已知点 $A(3,2)$ 和 $B(-1,4)$，直线 $y = ax + 1$ 与线段 $AB$ 有公共点，则实数 $a$ 的取值范围\underline{\qquad}.
【解答】
\noindent 【答案】$(-\infty, -3] \cup \left[\dfrac{1}{3}, +\infty\right)$\\
\noindent 【分析】首先确定直线所过的定点，再求出临界情况的斜率，应用数形结合确定参数范围.\\
\noindent 【详解】由 $y = ax + 1$ 过定点 $C(0,1)$，则 $k_{AC} = \dfrac{2-1}{3-0} = \dfrac{1}{3}$，$k_{BC} = \dfrac{4-1}{-1-0} = -3$，如下图，\\

\noindent 由图，要使直线 $y = ax + 1$ 与线段 $AB$ 有公共点，则 $a \in (-\infty, -3] \cup \left[\dfrac{1}{3}, +\infty\right)$.\\
\noindent 故答案为：$(-\infty, -3] \cup \left[\dfrac{1}{3}, +\infty\right)$.\\
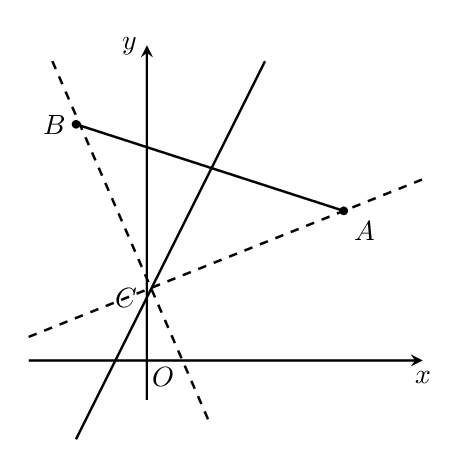